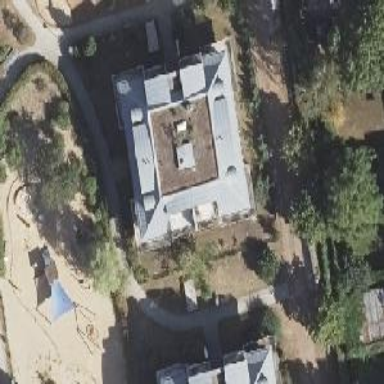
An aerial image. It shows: Quadruple saltbox roof shape on apartment building.